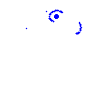
Particle: electron